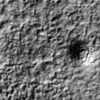
Label: not_dusty